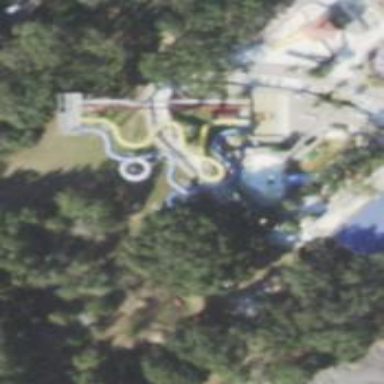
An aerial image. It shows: Water slide attraction.